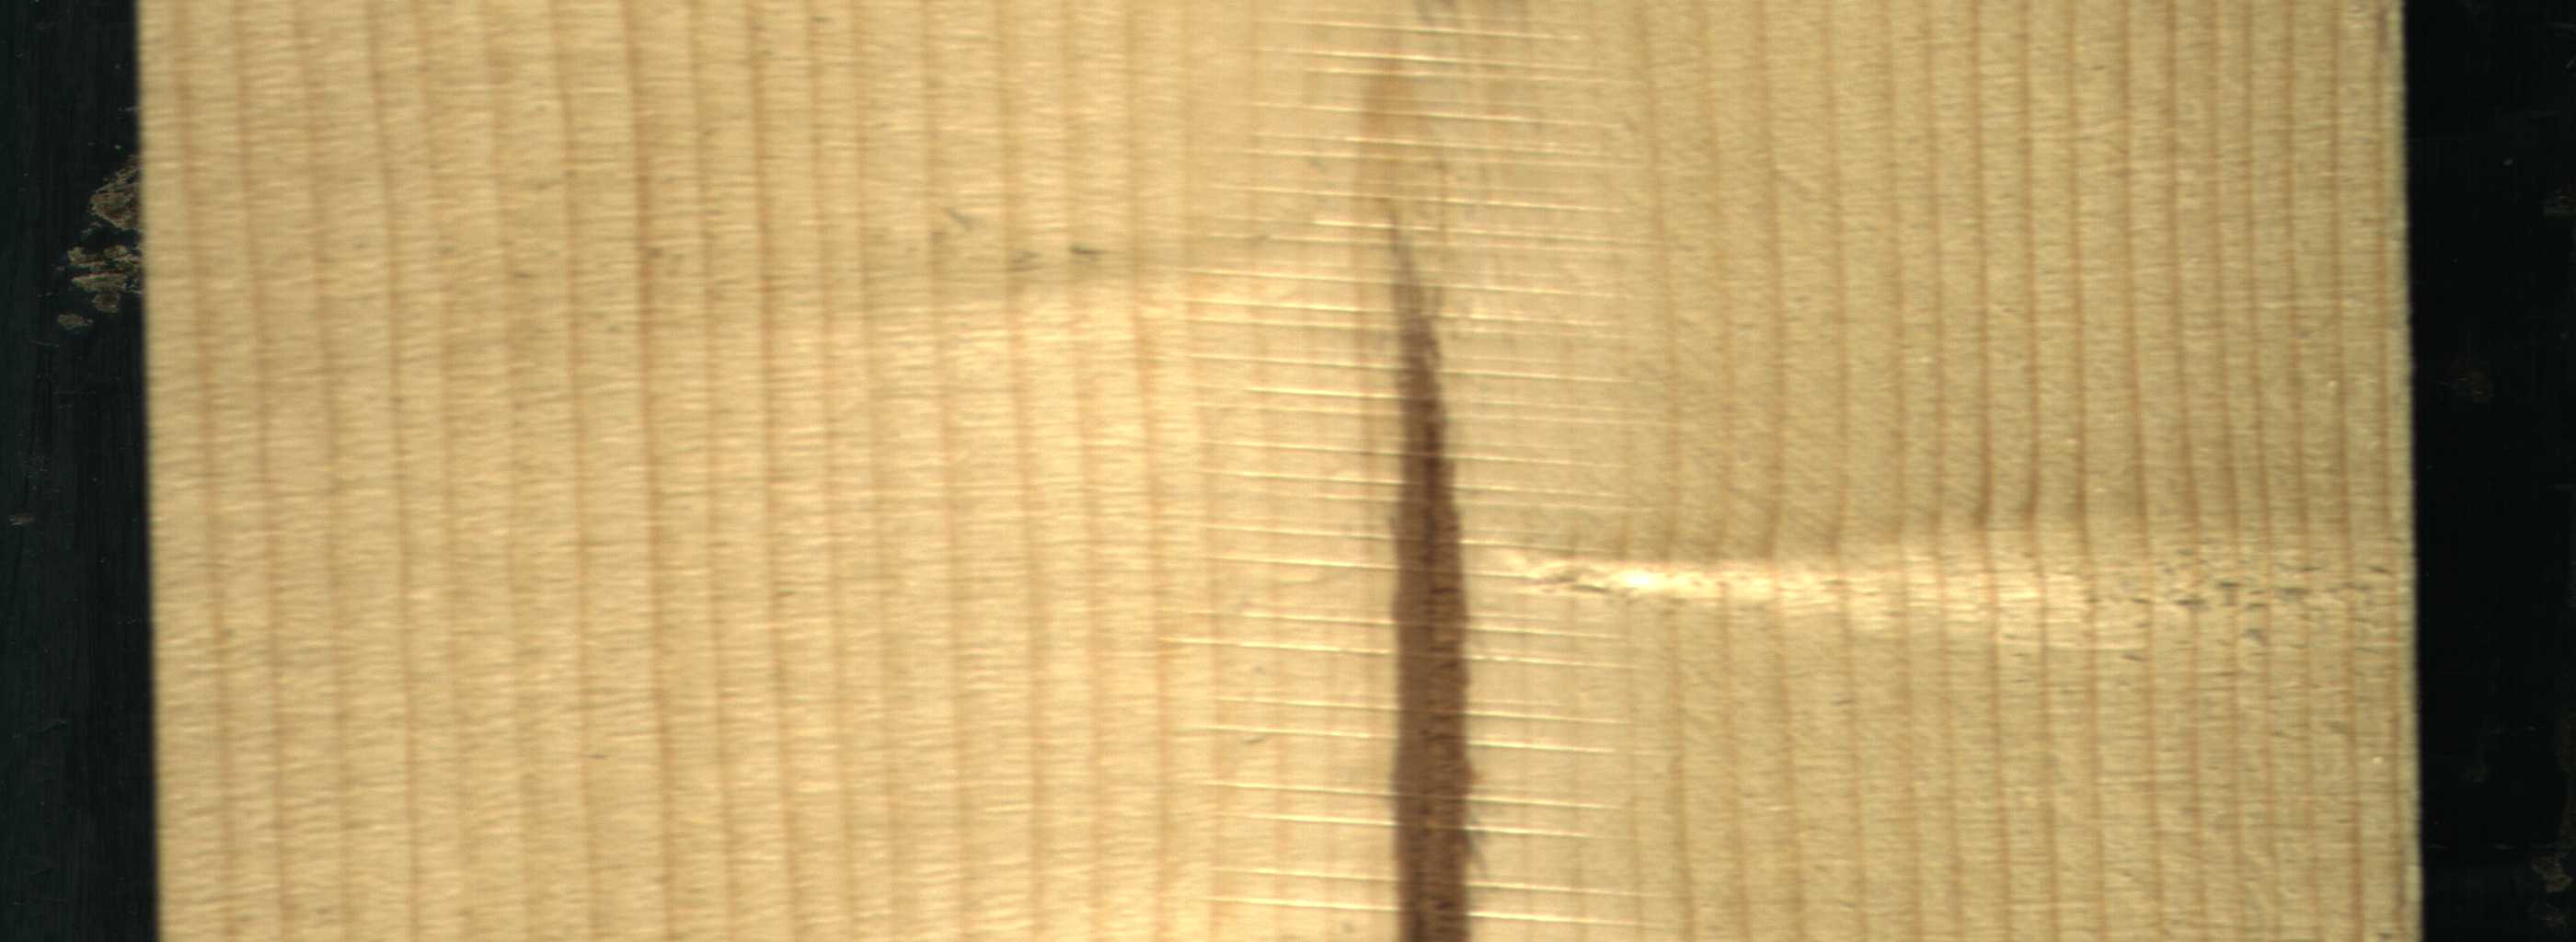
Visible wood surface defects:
Marrow